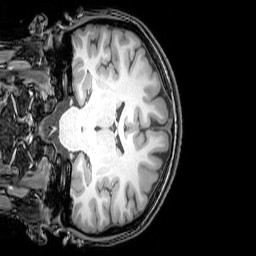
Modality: T1w
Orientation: coronal
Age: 24
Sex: female
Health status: healthy
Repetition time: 0.081 s
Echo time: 0.037 s